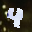
Label: 4